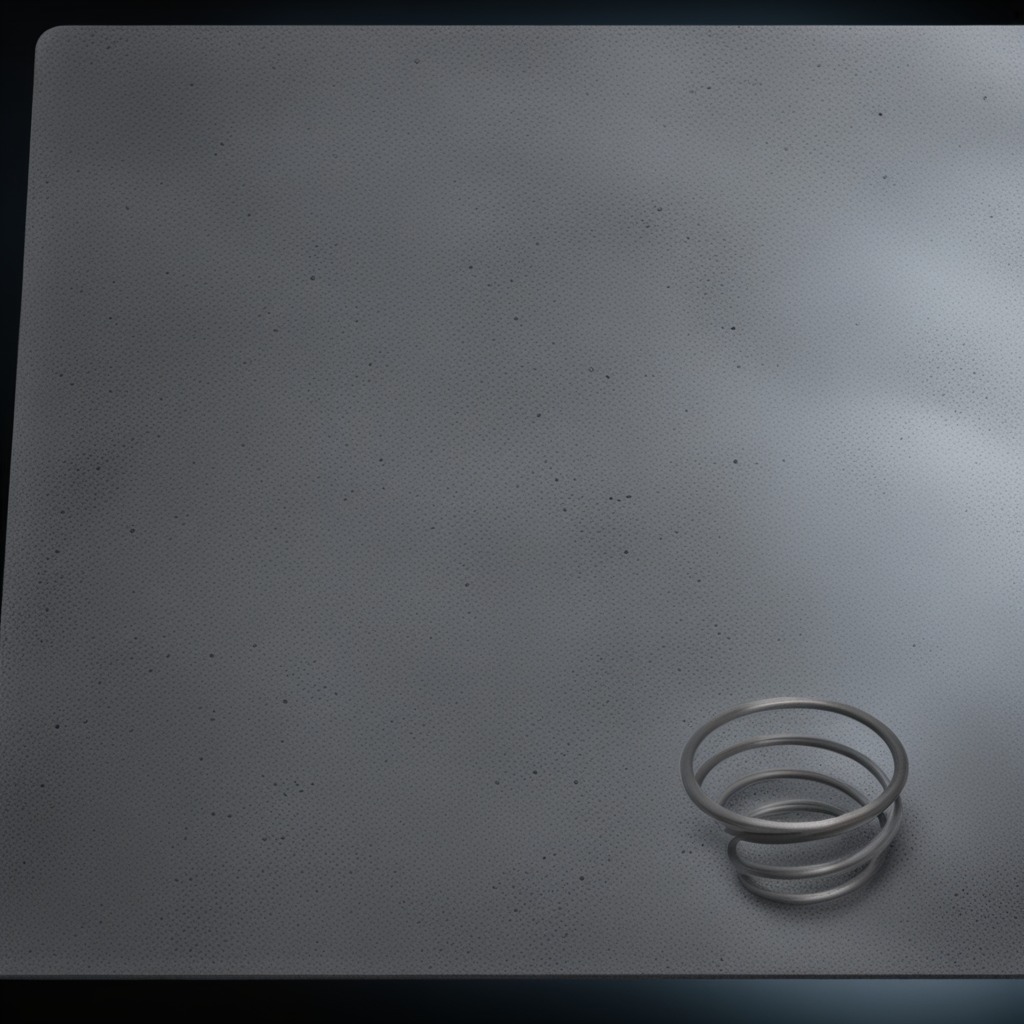
A coiled metal spring is lying on a clean granite table inside a workshop at night.